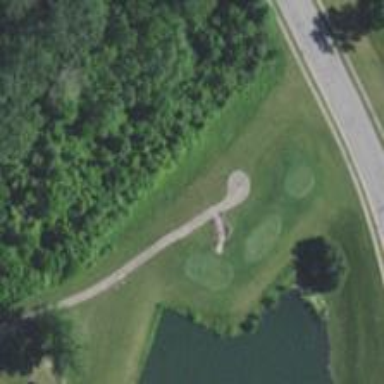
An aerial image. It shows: Path for both road and golf.